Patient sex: M
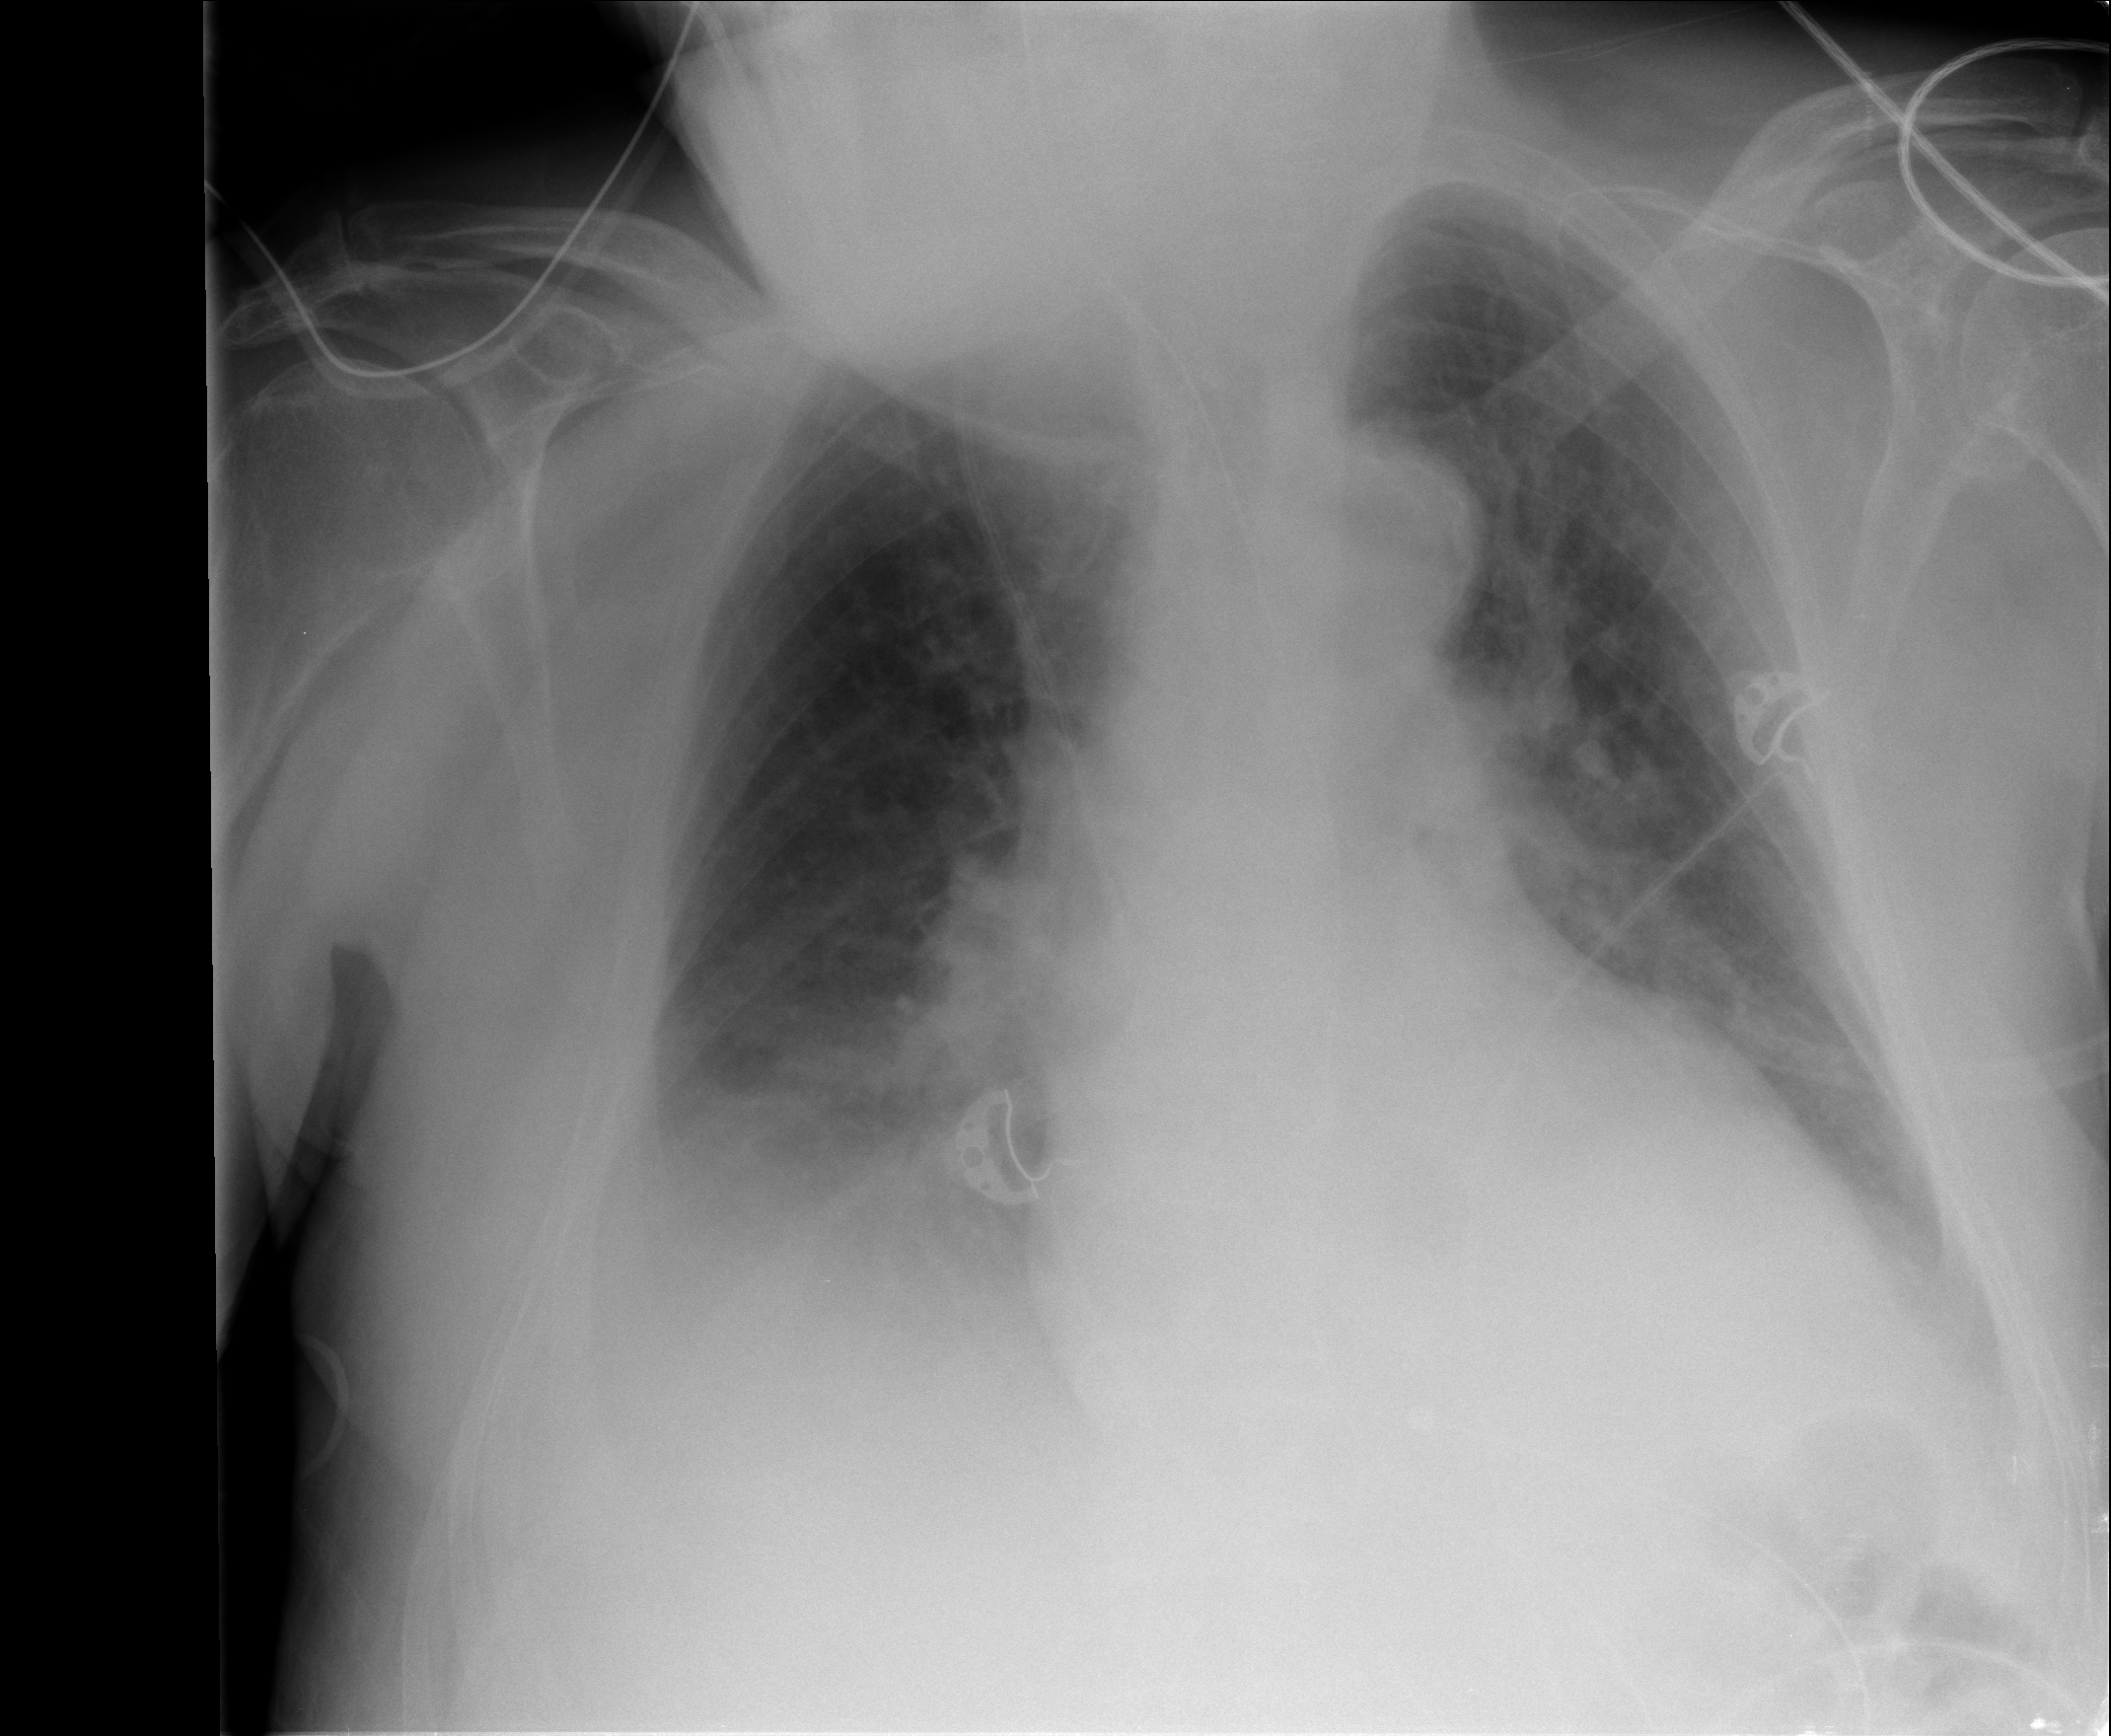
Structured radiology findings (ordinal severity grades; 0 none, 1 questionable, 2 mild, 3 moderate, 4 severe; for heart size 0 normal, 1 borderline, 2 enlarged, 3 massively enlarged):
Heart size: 2
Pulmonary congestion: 1
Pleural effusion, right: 2
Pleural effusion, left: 1
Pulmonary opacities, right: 2
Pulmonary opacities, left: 0
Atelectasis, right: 3
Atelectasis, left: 2